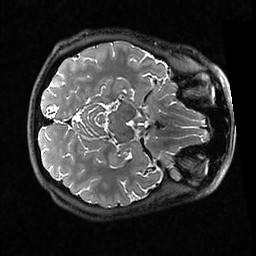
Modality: T2w
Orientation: axial
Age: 26
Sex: male
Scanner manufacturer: ge
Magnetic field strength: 3 T
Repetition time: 3.202 s
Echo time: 0.05886 s